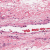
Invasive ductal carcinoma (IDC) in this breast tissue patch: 0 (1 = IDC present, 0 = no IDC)